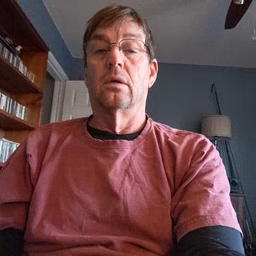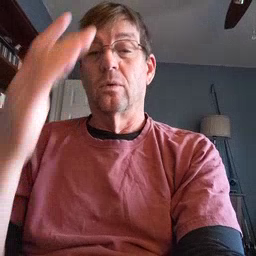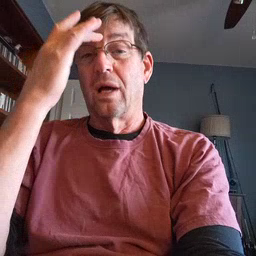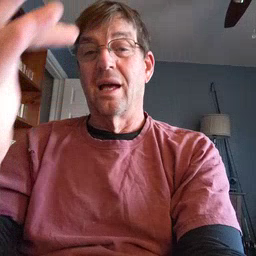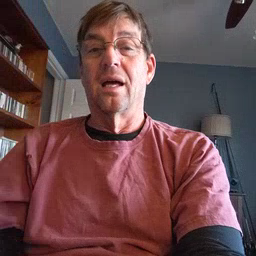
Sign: why